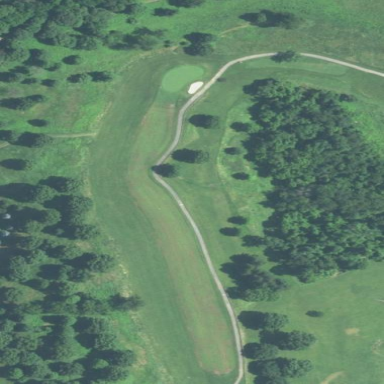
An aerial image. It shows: Golf fairway with grass surface.